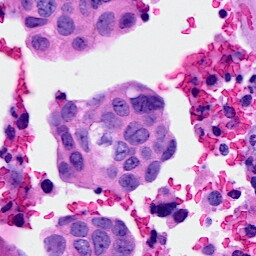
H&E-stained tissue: Breast